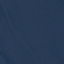
Land use / land cover class: SeaLake